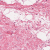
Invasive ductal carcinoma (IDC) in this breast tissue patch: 0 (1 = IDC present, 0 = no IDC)